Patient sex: F
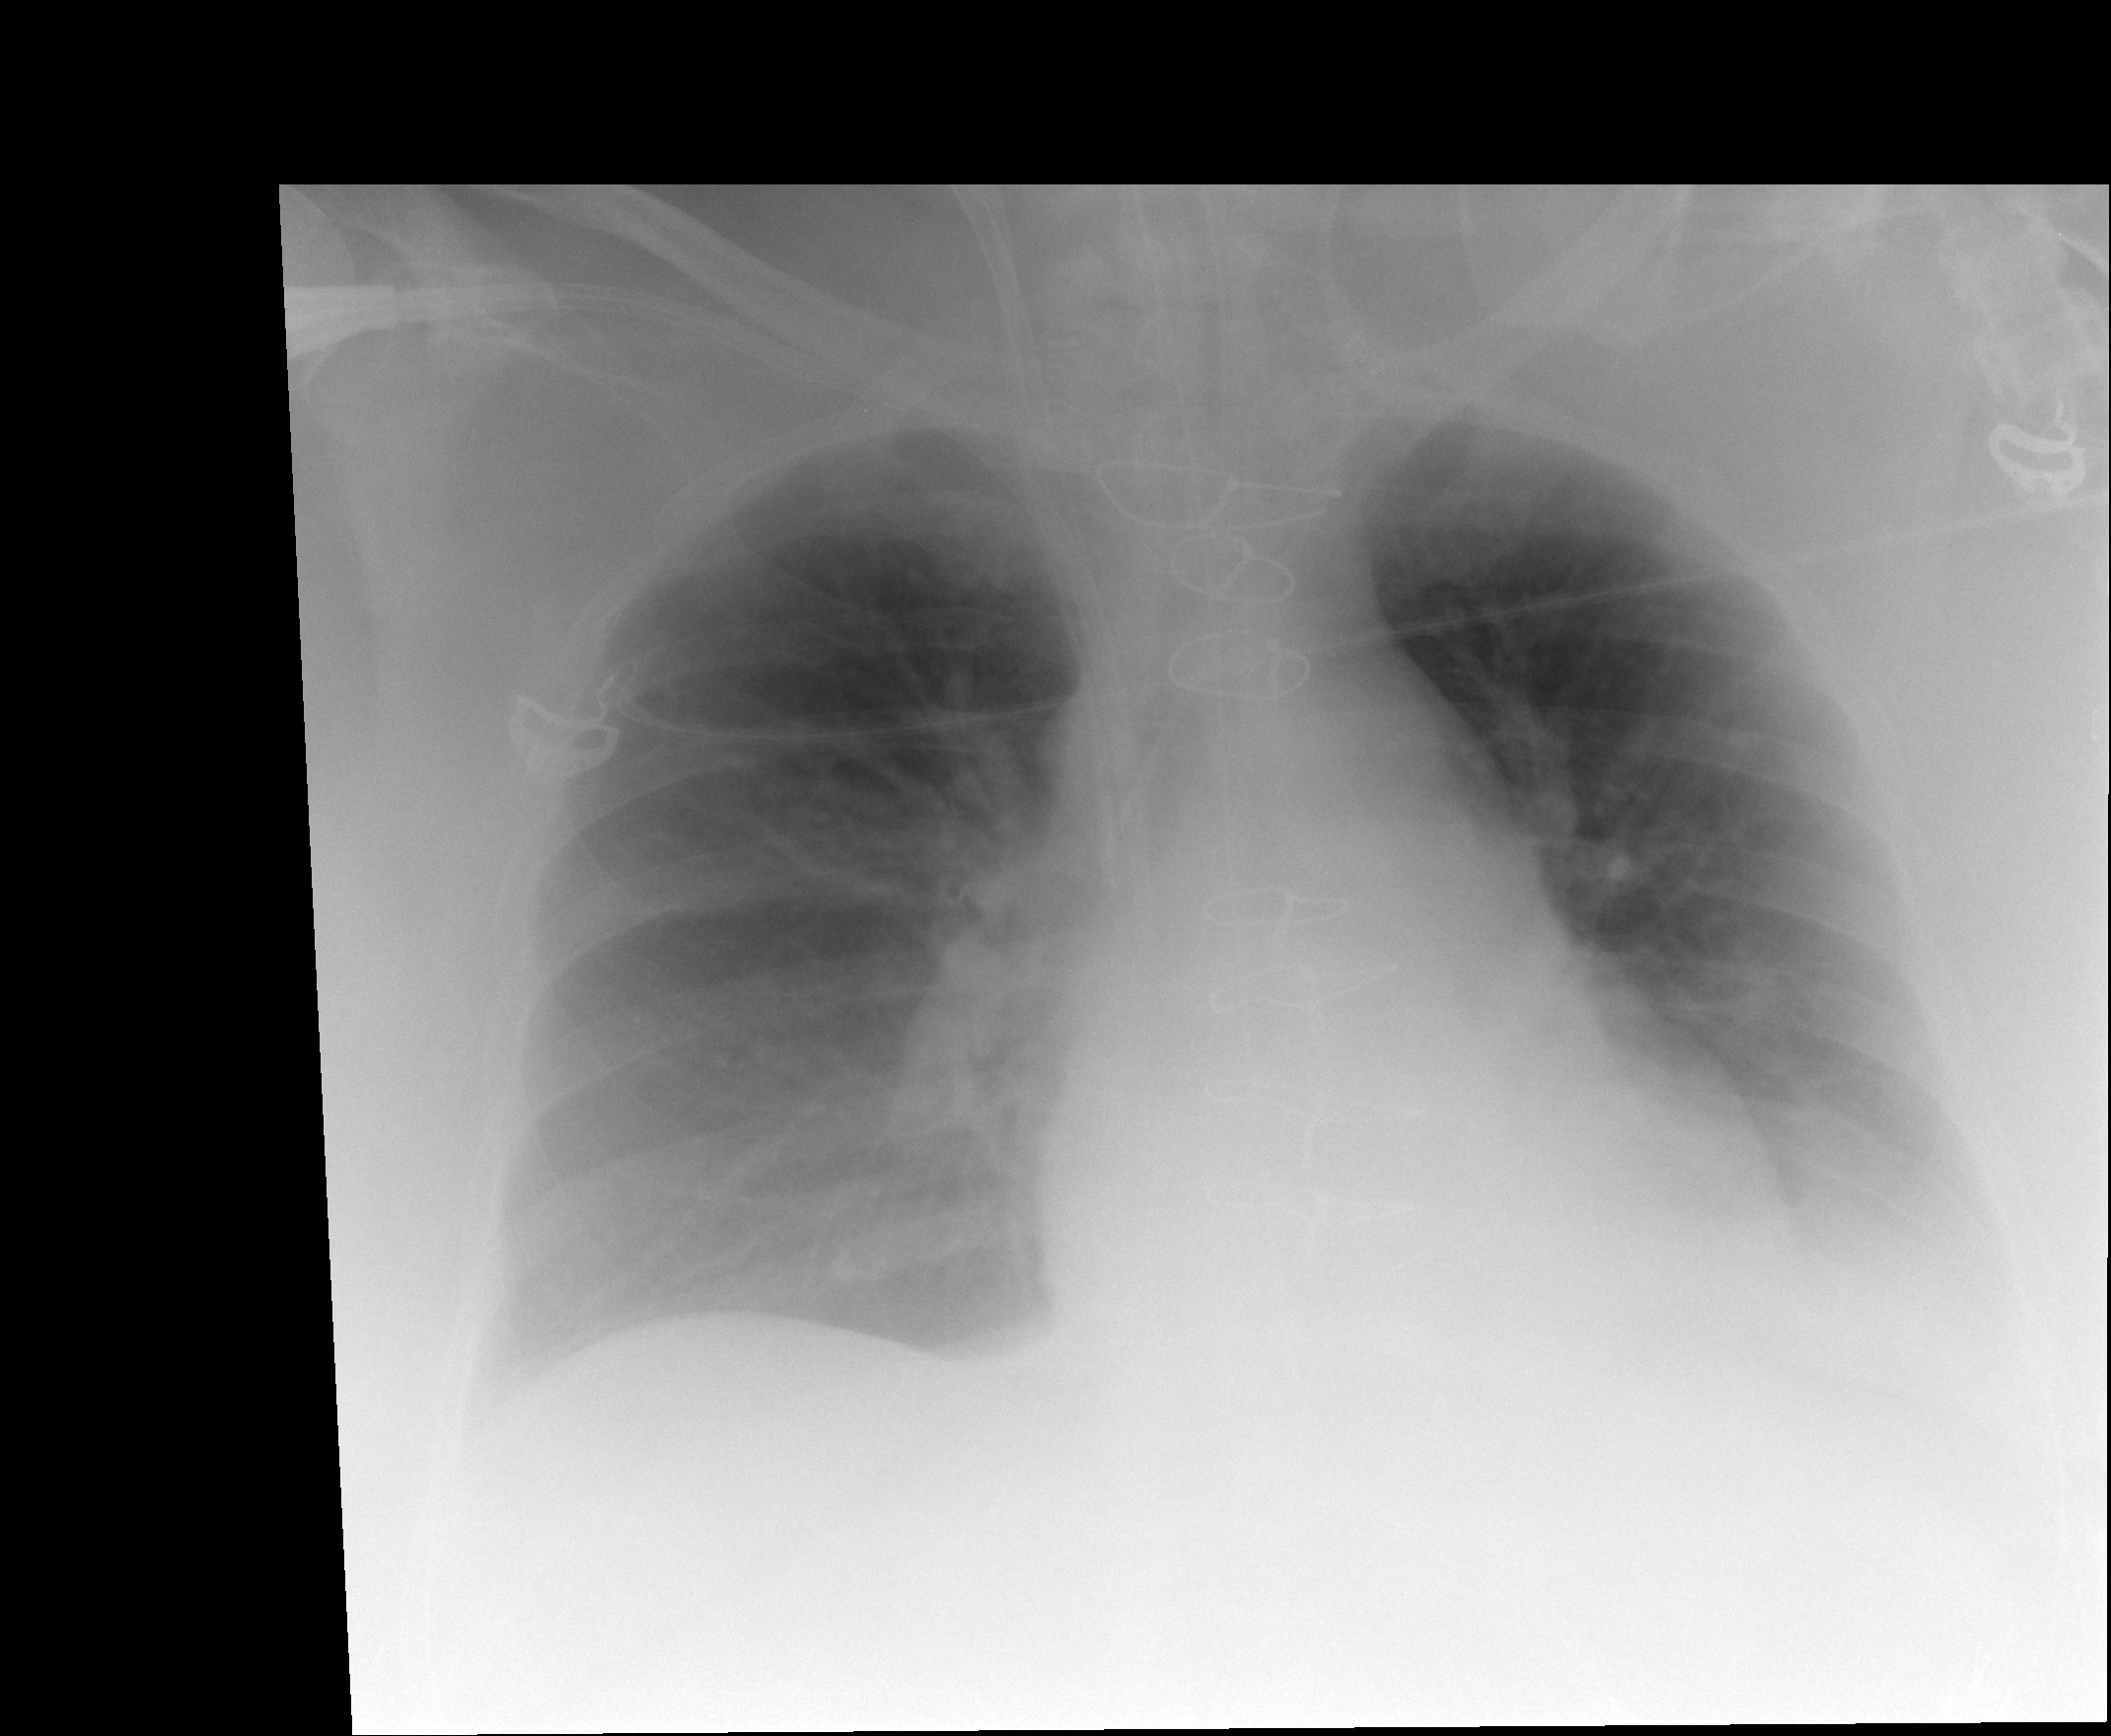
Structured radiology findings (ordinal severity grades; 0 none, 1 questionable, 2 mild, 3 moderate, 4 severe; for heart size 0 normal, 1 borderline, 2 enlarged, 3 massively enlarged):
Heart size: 0
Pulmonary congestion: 0
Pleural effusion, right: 0
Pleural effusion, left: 2
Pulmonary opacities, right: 0
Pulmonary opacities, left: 0
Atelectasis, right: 0
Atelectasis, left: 1